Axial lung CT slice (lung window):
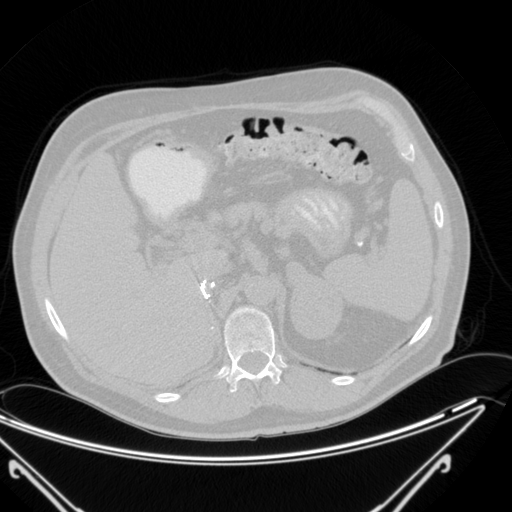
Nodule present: no